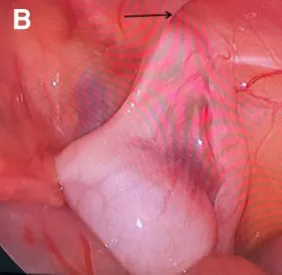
Perioperative data of the patient. (B) The testicle was located in the abdomen, above the internal ring (see arrow).
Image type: endoscopy (airway_endoscopy)